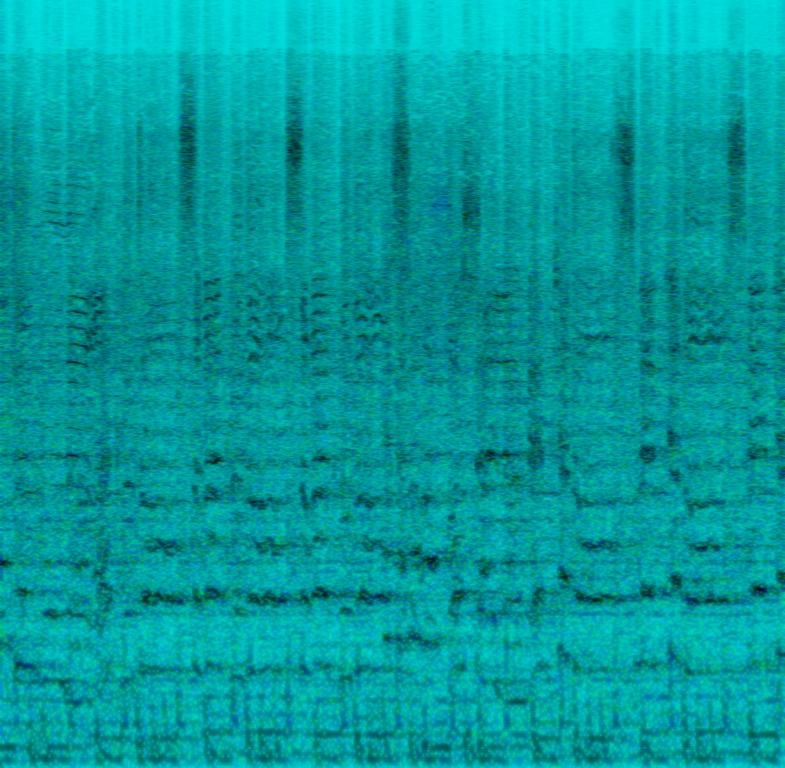
This is a heavy metal piece from a video game soundtrack. There is a female vocalist singing melodically in the French language. The melodic background consists of the electric guitar, the keyboard and the bass guitar. In the rhythmic background there is an upbeat electronic drum sound. There is a gothic feel to the piece. This piece could work well in the soundtrack of a historical horror movie that takes place in France.